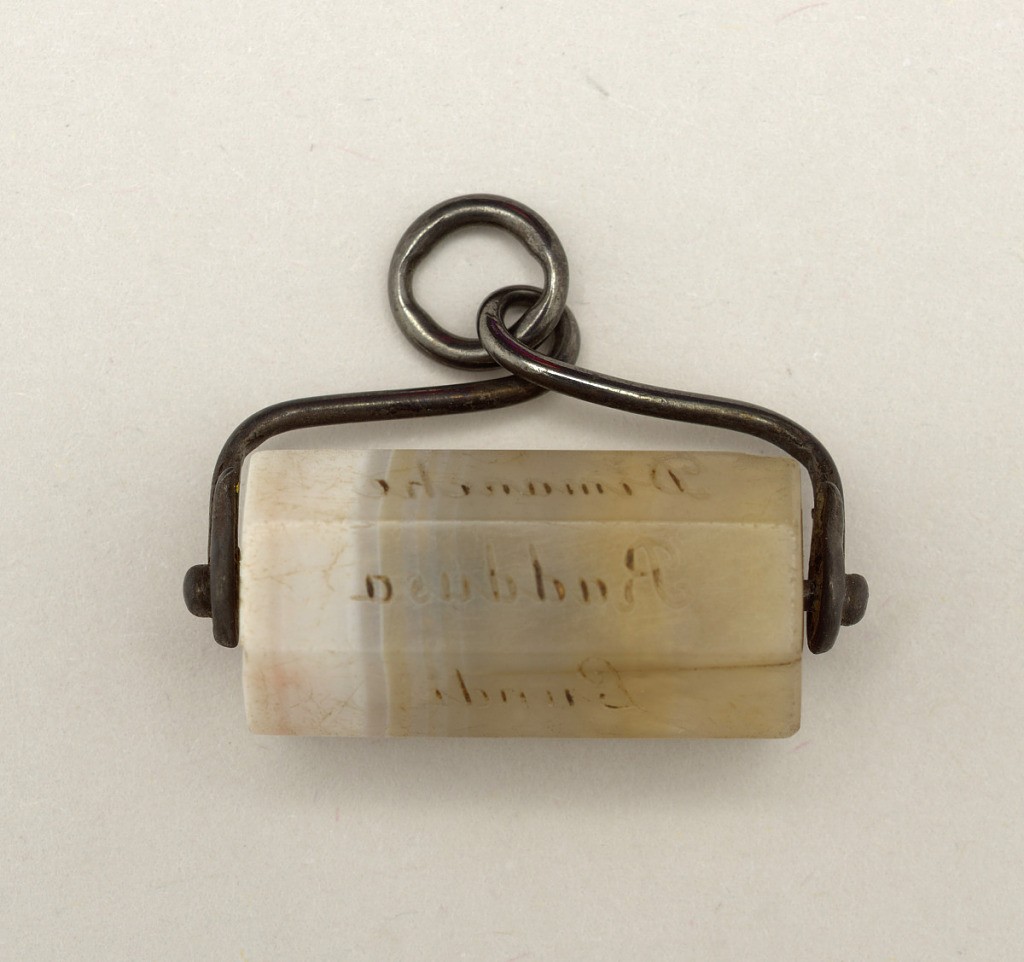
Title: Seal
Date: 19th century
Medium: Marble, steel
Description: Cylindrical piece of marble in steel setting.   The marble is eight-sided: the word "Raddusa" appears on one face and the French names of the days of the week on the other.